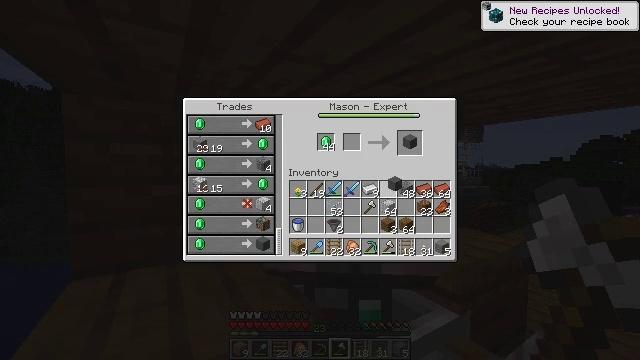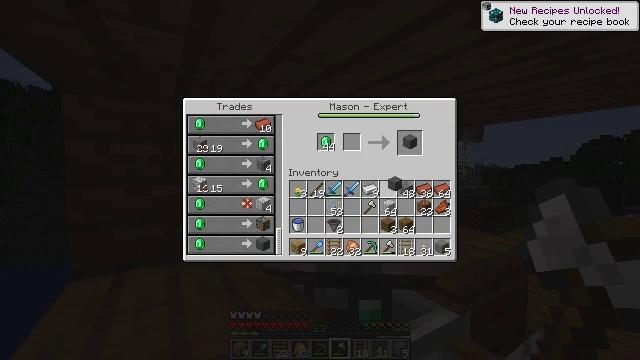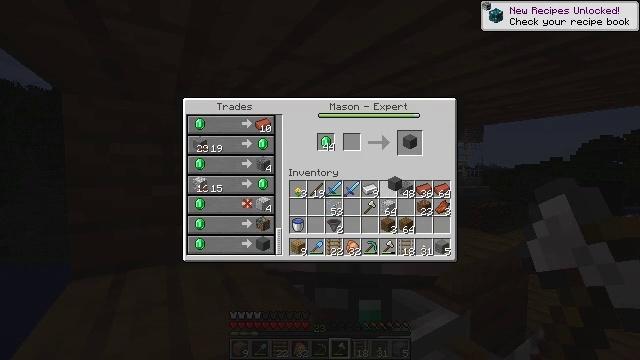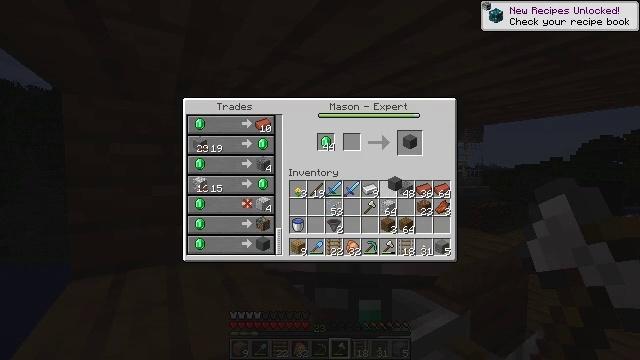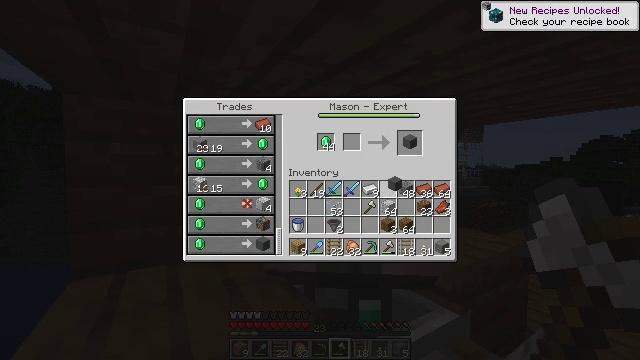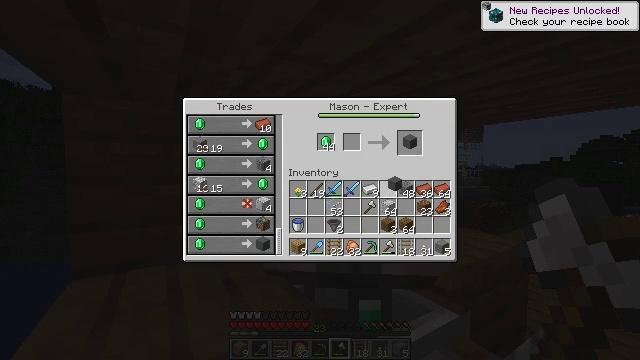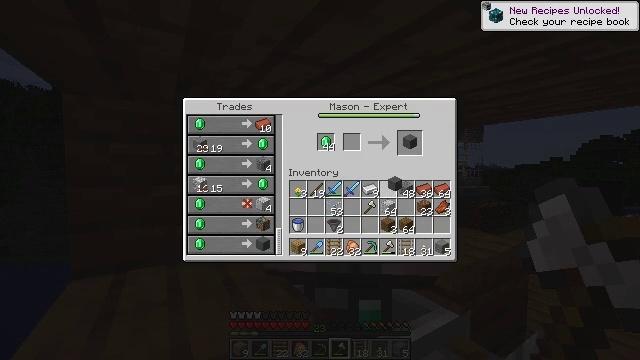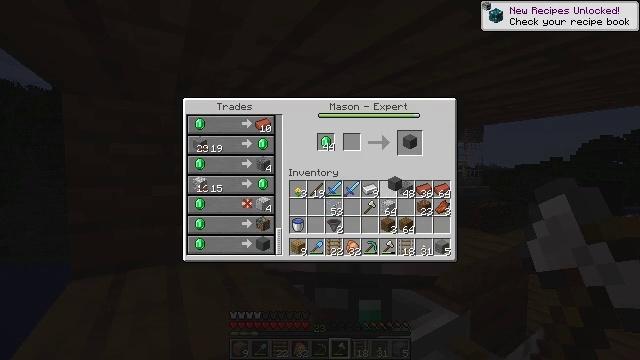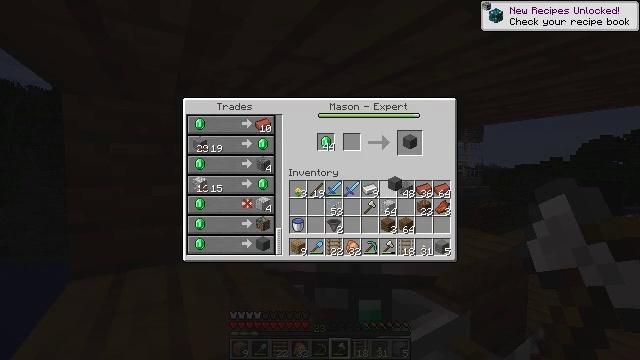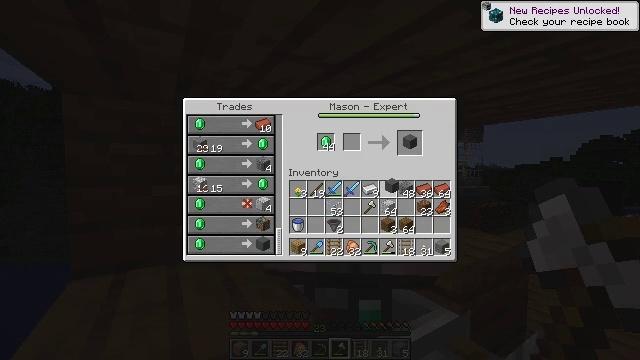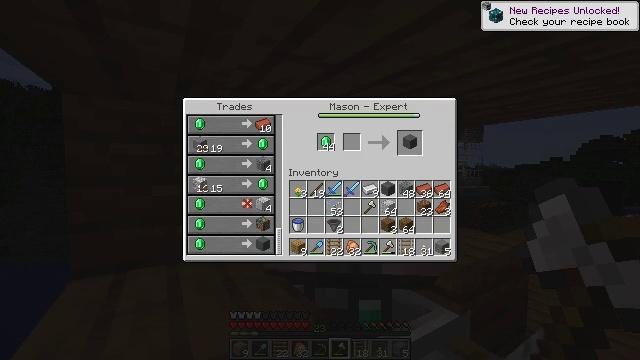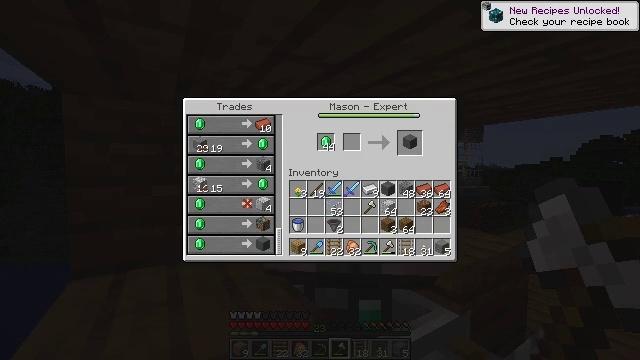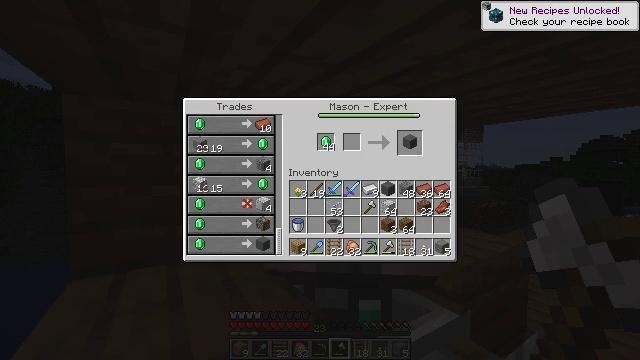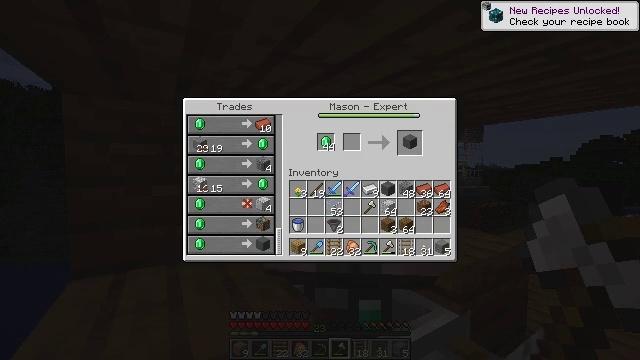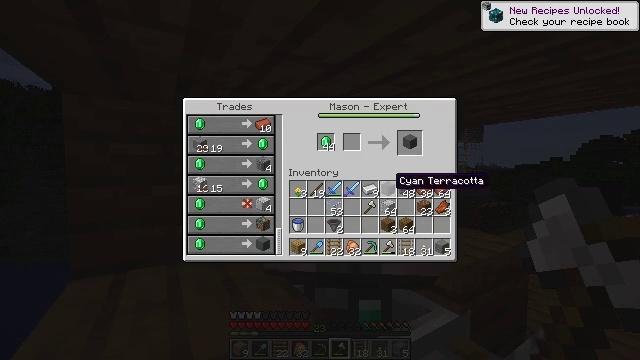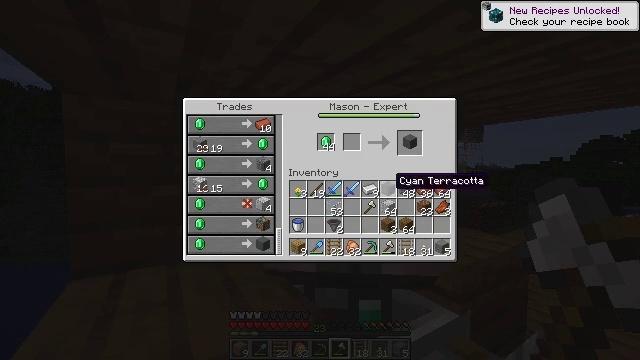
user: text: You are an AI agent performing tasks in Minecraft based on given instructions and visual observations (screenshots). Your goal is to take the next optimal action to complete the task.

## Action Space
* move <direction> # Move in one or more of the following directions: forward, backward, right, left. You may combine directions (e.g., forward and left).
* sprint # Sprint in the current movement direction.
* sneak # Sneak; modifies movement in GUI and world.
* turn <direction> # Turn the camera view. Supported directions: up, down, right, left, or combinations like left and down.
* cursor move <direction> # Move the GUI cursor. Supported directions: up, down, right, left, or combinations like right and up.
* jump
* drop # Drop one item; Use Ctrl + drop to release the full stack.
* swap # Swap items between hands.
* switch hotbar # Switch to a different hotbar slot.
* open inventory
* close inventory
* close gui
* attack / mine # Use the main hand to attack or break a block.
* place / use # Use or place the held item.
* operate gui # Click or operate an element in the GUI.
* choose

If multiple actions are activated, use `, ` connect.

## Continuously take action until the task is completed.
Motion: motion action
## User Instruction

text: Create cyan terracotta from terracotta and cyan dye.
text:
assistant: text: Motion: no_op
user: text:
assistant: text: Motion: no_op
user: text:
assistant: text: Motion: no_op
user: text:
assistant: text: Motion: no_op
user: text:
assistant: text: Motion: no_op
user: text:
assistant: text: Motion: no_op
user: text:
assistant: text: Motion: no_op
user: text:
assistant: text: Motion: no_op
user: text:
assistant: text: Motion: no_op
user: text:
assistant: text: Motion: operate gui
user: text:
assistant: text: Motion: operate gui
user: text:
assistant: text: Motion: operate gui
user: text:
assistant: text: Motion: operate gui
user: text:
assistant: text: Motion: no_op
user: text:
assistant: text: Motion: no_op
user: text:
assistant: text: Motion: no_op
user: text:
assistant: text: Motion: cursor move up
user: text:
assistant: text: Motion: no_op
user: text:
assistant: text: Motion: cursor move up
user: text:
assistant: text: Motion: no_op
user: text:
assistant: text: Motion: no_op
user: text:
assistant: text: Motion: no_op
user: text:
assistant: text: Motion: cursor move up
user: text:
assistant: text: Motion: no_op
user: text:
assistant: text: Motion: no_op
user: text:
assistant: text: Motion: operate gui
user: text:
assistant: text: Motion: operate gui
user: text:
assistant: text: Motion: cursor move down
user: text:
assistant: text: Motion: cursor move down
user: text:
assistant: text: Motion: cursor move down